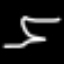
Label: squiggle